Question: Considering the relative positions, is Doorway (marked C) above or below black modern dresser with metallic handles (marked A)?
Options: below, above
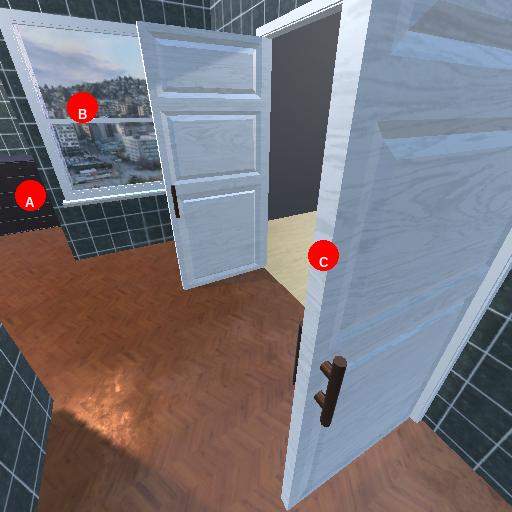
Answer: below